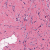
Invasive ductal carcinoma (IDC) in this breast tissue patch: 0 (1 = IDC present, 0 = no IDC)